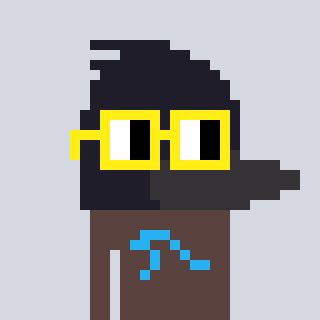
a pixel art character with square yellow glasses, a raven-shaped head and a darkbrown-colored body on a cool background